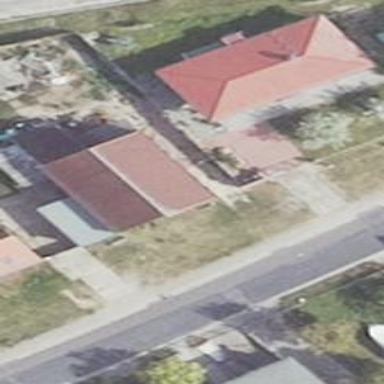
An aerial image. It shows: Residential building.